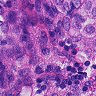
Metastatic tissue present: yes